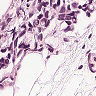
Metastatic tissue present: yes